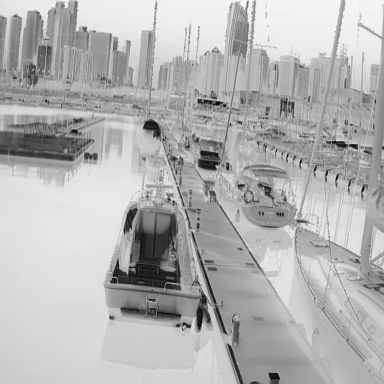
There are four canoes in the infrared image.